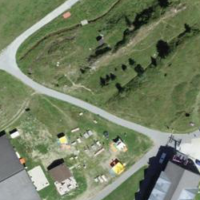
EUNIS habitat code: 26
Species observed at this site:
Rhododendron ferrugineum
Sedum album
Campanula barbata
Rumex alpinus
Arnica montana
Arcyptera fusca